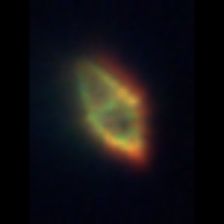
Taxon: Gyrodinium
Group: Dinoflagellates